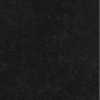
Label: dusty